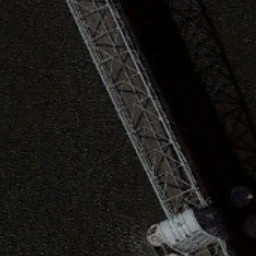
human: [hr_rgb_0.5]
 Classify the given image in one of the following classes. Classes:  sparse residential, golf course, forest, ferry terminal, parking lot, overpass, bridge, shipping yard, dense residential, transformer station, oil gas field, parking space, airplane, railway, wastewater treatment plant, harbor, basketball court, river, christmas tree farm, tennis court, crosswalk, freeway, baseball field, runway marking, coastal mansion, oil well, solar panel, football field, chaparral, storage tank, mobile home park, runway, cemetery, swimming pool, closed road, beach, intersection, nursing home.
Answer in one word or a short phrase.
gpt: bridge